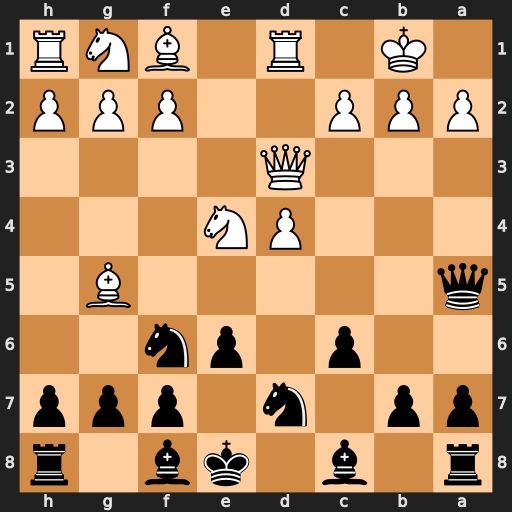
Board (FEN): r1b1kb1r/pp1n1ppp/2p1pn2/q5B1/3PN3/3Q4/PPP2PPP/1K1R1BNR
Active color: b
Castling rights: kq
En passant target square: -
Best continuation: Nxe4 Qxe4 Qxg5